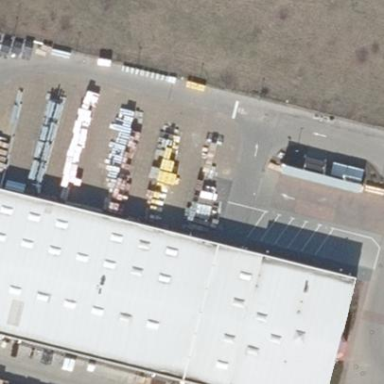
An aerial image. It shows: Industrial building with trade shop.